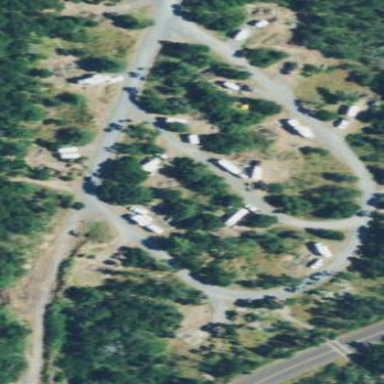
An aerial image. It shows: Campsite for tourism.